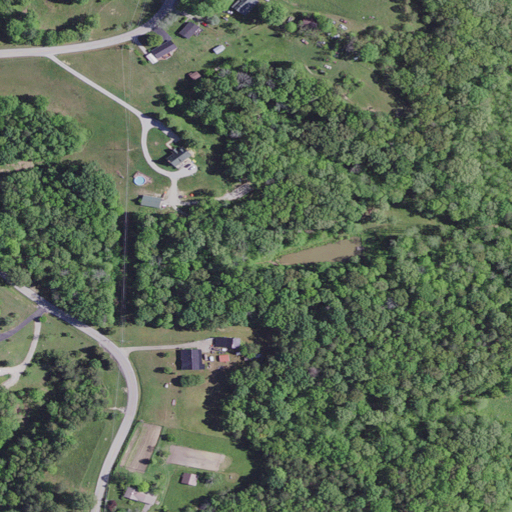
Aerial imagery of mountain in Kentucky named Sand Hill containing deciduous forest, pasture, low intensity development, open development, and mixed forest